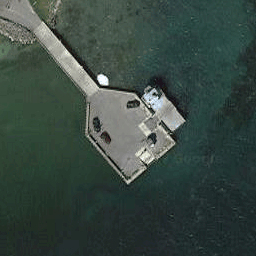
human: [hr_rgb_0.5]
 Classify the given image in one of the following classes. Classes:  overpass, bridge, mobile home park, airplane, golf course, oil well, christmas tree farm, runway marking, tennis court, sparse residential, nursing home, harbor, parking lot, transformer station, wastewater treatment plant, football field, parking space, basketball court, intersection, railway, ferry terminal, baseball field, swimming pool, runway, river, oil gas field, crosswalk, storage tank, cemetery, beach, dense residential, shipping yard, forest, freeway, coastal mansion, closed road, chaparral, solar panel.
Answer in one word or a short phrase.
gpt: ferry terminal